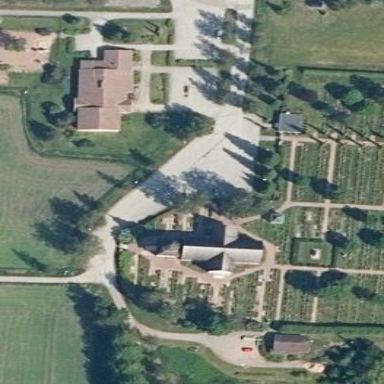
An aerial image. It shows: Graveyard.